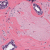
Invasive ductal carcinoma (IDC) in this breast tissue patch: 0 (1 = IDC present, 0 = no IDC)